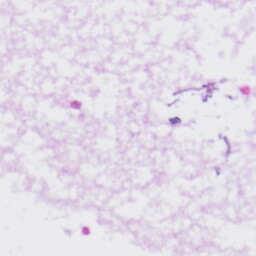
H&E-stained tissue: Liver